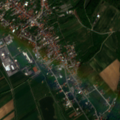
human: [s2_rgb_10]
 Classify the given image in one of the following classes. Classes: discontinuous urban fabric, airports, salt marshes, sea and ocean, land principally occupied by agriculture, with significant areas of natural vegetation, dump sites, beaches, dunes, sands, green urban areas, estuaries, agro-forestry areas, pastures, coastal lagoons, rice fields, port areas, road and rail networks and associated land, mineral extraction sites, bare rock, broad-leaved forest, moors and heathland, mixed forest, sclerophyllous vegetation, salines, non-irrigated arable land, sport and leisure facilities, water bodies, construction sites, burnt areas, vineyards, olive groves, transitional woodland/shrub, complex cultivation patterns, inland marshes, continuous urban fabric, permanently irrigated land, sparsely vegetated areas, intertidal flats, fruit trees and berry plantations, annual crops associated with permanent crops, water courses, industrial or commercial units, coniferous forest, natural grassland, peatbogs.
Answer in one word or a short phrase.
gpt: discontinuous urban fabric, non-irrigated arable land, complex cultivation patterns, mixed forest